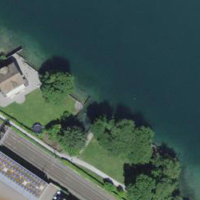
EUNIS habitat code: 14
Species observed at this site:
Chroicocephalus ridibundus
Podiceps cristatus
Fulica atra
Anas platyrhynchos
Columba palumbus